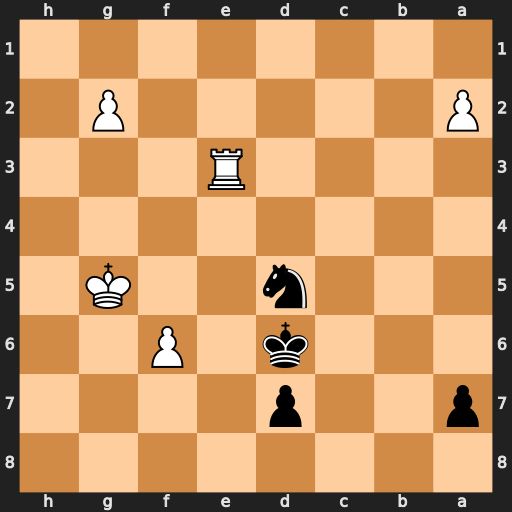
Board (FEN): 8/p2p4/3k1P2/3n2K1/8/4R3/P5P1/8
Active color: b
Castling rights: -
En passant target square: -
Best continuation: Nxe3 f7 Ke7 f8=R Kxf8